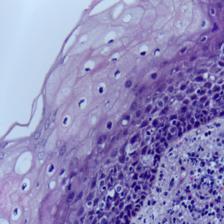
Diagnosis: OSCC